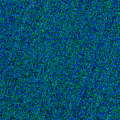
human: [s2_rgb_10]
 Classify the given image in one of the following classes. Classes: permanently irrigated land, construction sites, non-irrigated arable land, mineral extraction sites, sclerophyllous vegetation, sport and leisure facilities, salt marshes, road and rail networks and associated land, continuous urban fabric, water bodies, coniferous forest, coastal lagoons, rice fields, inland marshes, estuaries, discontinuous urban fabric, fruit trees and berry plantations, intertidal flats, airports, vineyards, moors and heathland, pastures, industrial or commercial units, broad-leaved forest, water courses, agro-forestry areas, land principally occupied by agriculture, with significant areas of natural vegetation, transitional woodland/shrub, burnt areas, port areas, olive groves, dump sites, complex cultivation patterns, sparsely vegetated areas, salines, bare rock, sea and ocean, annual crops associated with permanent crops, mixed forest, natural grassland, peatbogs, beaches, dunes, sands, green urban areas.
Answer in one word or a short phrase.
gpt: sea and ocean